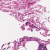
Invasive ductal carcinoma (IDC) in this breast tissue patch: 0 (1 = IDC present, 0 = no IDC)